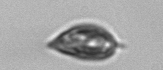
Label: Prorocentrum_triestinum